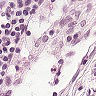
Metastatic tissue present: no